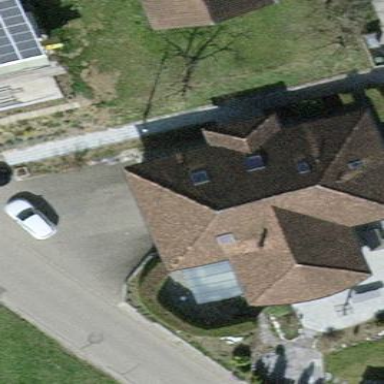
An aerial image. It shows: Simple and straightforward house.